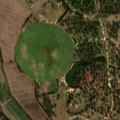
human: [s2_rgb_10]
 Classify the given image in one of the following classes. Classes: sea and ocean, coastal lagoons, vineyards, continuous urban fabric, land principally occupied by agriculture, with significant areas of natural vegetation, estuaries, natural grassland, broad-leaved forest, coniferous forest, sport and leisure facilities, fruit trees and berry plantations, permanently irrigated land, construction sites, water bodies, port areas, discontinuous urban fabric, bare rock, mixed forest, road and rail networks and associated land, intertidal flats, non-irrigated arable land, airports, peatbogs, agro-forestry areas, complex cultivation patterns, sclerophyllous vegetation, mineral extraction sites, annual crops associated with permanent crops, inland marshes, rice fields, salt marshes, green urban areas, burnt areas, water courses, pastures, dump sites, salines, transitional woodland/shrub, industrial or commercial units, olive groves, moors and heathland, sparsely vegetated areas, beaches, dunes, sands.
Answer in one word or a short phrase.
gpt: permanently irrigated land, agro-forestry areas